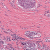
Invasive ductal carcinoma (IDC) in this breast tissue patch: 0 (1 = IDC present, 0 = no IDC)